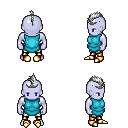
a pixel art fantasy rpg character, male body template, dark elf, purple skin, teal tunic, gold greaves, white mohawk hairstyle, iron tiara, gold boots, four views (front, back, left, right), 2x2 character sprite sheet, small pixel art, hard edges, no anti-aliasing